Question: I have created a new solution and when i goto add existing entities as shown in the below figure it throws the below error " A error has occurred please return to the home page."

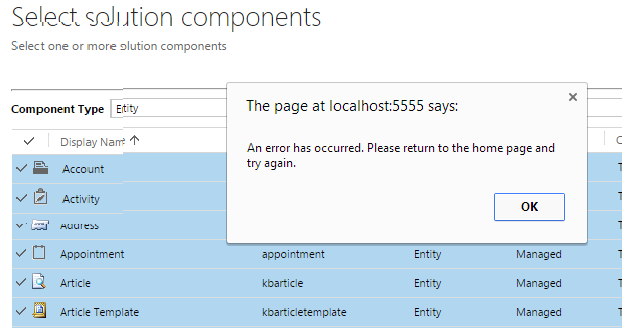
Answer: The issue is present only with Google Chrome. Starting from Google Chrome V37 the API is deprecated (it's used heavily inside Dynamics CRM).
More details here: <URL>
A registry fix is available: <URL>
It if doesn't work it's necessary to apply the patch by a policy: <URL>
Google Chrome 38 broke another part of Dynamics CRM, the lookups.
Details here: <URL>
And a fix using a managed solution (unsupported) here: <URL>